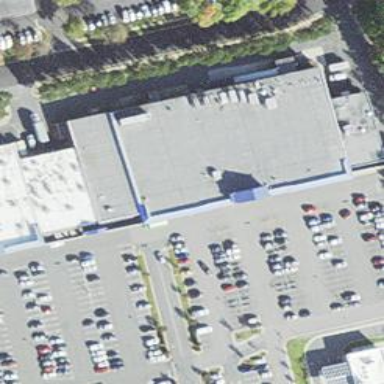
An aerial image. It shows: Supermarket.